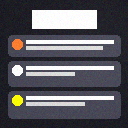
Screen state: on